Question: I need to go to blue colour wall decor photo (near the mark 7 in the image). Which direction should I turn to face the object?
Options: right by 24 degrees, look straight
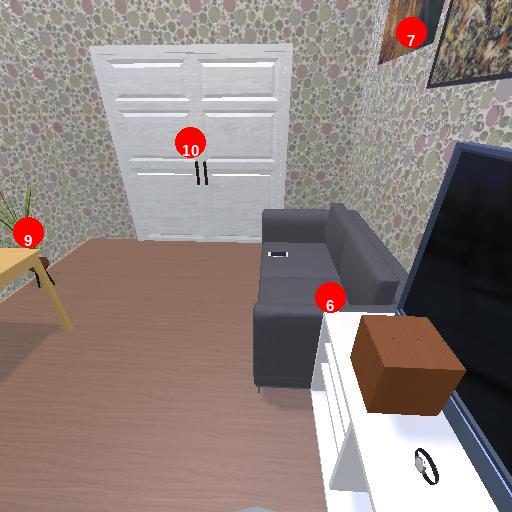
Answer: right by 24 degrees